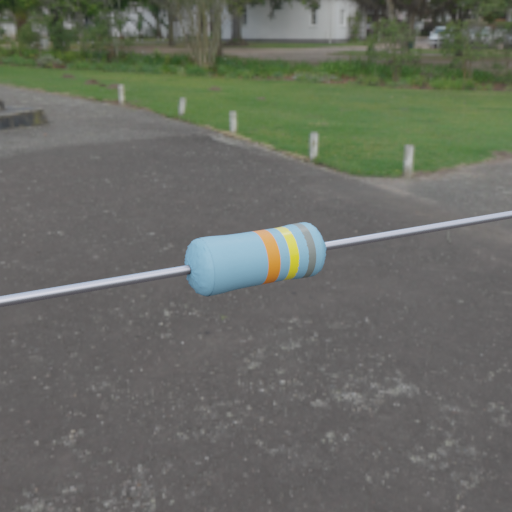
Resistor colour bands (in order): orange, yellow, gray